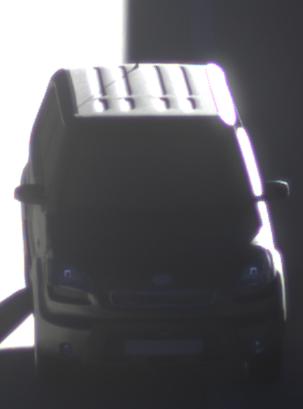
Make: KIA
Model: Soul 1.6
Detailed model: Soul (AM)
Model produced from: 2009/02
Model produced until: 2009/11
Doors: 5
Color: gray
Road condition: dry road
Daytime: sunrise or sunset
Contrast: high contrast